Field crop: maize
Growth stage: 2
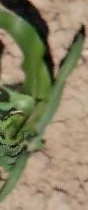
Species: maize